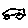
Label: car